Field crop: tomato
Growth stage: 1
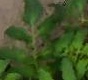
Species: tomato